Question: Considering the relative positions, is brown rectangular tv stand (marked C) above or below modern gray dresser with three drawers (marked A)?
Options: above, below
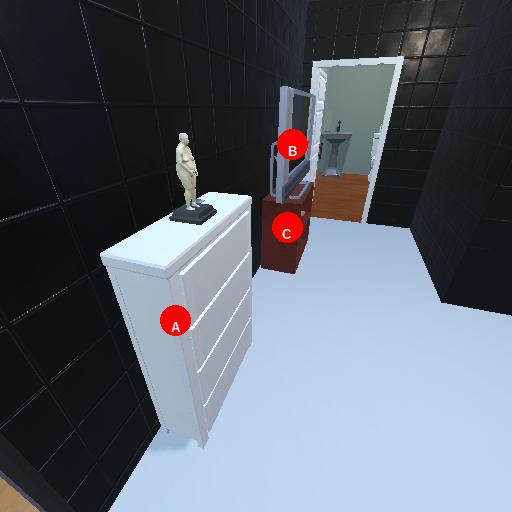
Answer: above